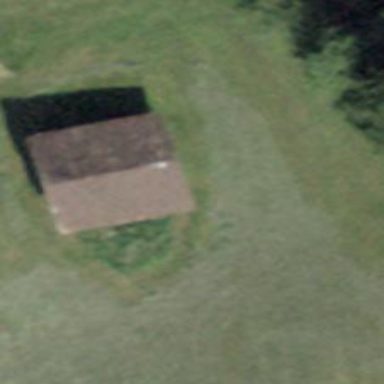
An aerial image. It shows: Barn.